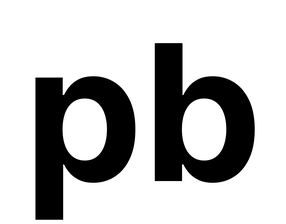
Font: Inter_Bold